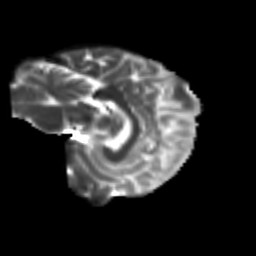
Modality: T2w
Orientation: sagittal
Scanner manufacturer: siemens
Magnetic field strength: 3 T
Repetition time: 9.2 s
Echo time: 0.084 s